Question: I'm trying to create the design shown below but with a responsive height on the image buttons for different screens.
While I can get a responsive width by using 'android:layout_weight'I can't manage to apply the same method to the button's height. What I'm trying to achieve is what's shown below but with the height of the screen evenly distributed amongst the buttons. i.e. 25% of the screen's height for each row of buttons.
Any help would be greatly appreciated!
'''
<?xml version="1.0" encoding="utf-8"?>
<RelativeLayout xmlns:android="http://schemas.android.com/apk/res/android"
android:layout_width="fill_parent"
android:layout_height="fill_parent" >
<LinearLayout
android:id="@+id/linear1"
android:layout_width="fill_parent"
android:layout_height="wrap_content"
android:layout_alignParentLeft="true"
android:layout_alignParentTop="true"
android:orientation="horizontal" >
<ImageButton
android:id="@+id/imageButton2"
android:layout_width="0dp"
android:layout_weight="0.40"
android:layout_height="wrap_content"
android:src="@drawable/ic_pages" />
<ImageButton
android:id="@+id/imageButton1"
android:layout_width="0dp"
android:layout_weight="0.60"
android:layout_height="wrap_content"
android:src="@drawable/ic_pages" />
</LinearLayout>
<LinearLayout
android:id="@+id/linear2"
android:layout_width="fill_parent"
android:layout_height="wrap_content"
android:layout_below="@id/linear1"
android:layout_alignParentLeft="true"
android:orientation="horizontal" >
<ImageButton
android:id="@+id/imageButton3"
android:layout_width="0dp"
android:layout_weight="0.60"
android:layout_height="wrap_content"
android:src="@drawable/ic_pages" />
</LinearLayout>
<LinearLayout
android:id="@+id/linear3"
android:layout_width="fill_parent"
android:layout_height="wrap_content"
android:layout_below="@id/linear2"
android:layout_alignParentLeft="true"
android:orientation="horizontal" >
<ImageButton
android:id="@+id/imageButton5"
android:layout_width="0dp"
android:layout_weight="0.40"
android:layout_height="wrap_content"
android:src="@drawable/ic_pages" />
<ImageButton
android:id="@+id/imageButton6"
android:layout_width="0dp"
android:layout_weight="0.60"
android:layout_height="wrap_content"
android:src="@drawable/ic_pages" />
</LinearLayout>
<LinearLayout
android:id="@+id/linear4"
android:layout_width="fill_parent"
android:layout_height="wrap_content"
android:layout_alignParentLeft="true"
android:layout_below="@+id/linear3"
android:orientation="horizontal" >
<ImageButton
android:id="@+id/imageButton7"
android:layout_width="0dp"
android:layout_height="wrap_content"
android:layout_weight="0.60"
android:src="@drawable/ic_pages" />
<ImageButton
android:id="@+id/imageButton8"
android:layout_width="0dp"
android:layout_height="wrap_content"
android:layout_weight="0.40"
android:src="@drawable/ic_pages" />
</LinearLayout>
</RelativeLayout>
'''

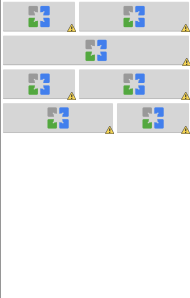
Answer: Wrapping each horizontal LinearLayout in a FrameLayout achieved the desired effect.
'''
<?xml version="1.0" encoding="utf-8"?>
<RelativeLayout xmlns:android="http://schemas.android.com/apk/res/android"
android:layout_width="fill_parent"
android:layout_height="fill_parent" >
<LinearLayout
android:layout_width="match_parent"
android:layout_height="match_parent"
android:layout_alignParentLeft="true"
android:layout_alignParentTop="true"
android:orientation="vertical" >
<FrameLayout
android:layout_width="match_parent"
android:layout_height="0dp"
android:layout_weight="0.25">
<LinearLayout
android:id="@+id/linear1"
android:layout_width="fill_parent"
android:layout_height="fill_parent"
android:orientation="horizontal" >
<ImageButton
android:id="@+id/imageButton2"
android:layout_width="0dp"
android:layout_weight="0.40"
android:layout_height="fill_parent"
android:src="@drawable/ic_pages" />
<ImageButton
android:id="@+id/imageButton1"
android:layout_width="0dp"
android:layout_weight="0.60"
android:layout_height="fill_parent"
android:src="@drawable/ic_pages" />
</LinearLayout>
</FrameLayout>
</LinearLayout>
</RelativeLayout>
'''